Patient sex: M
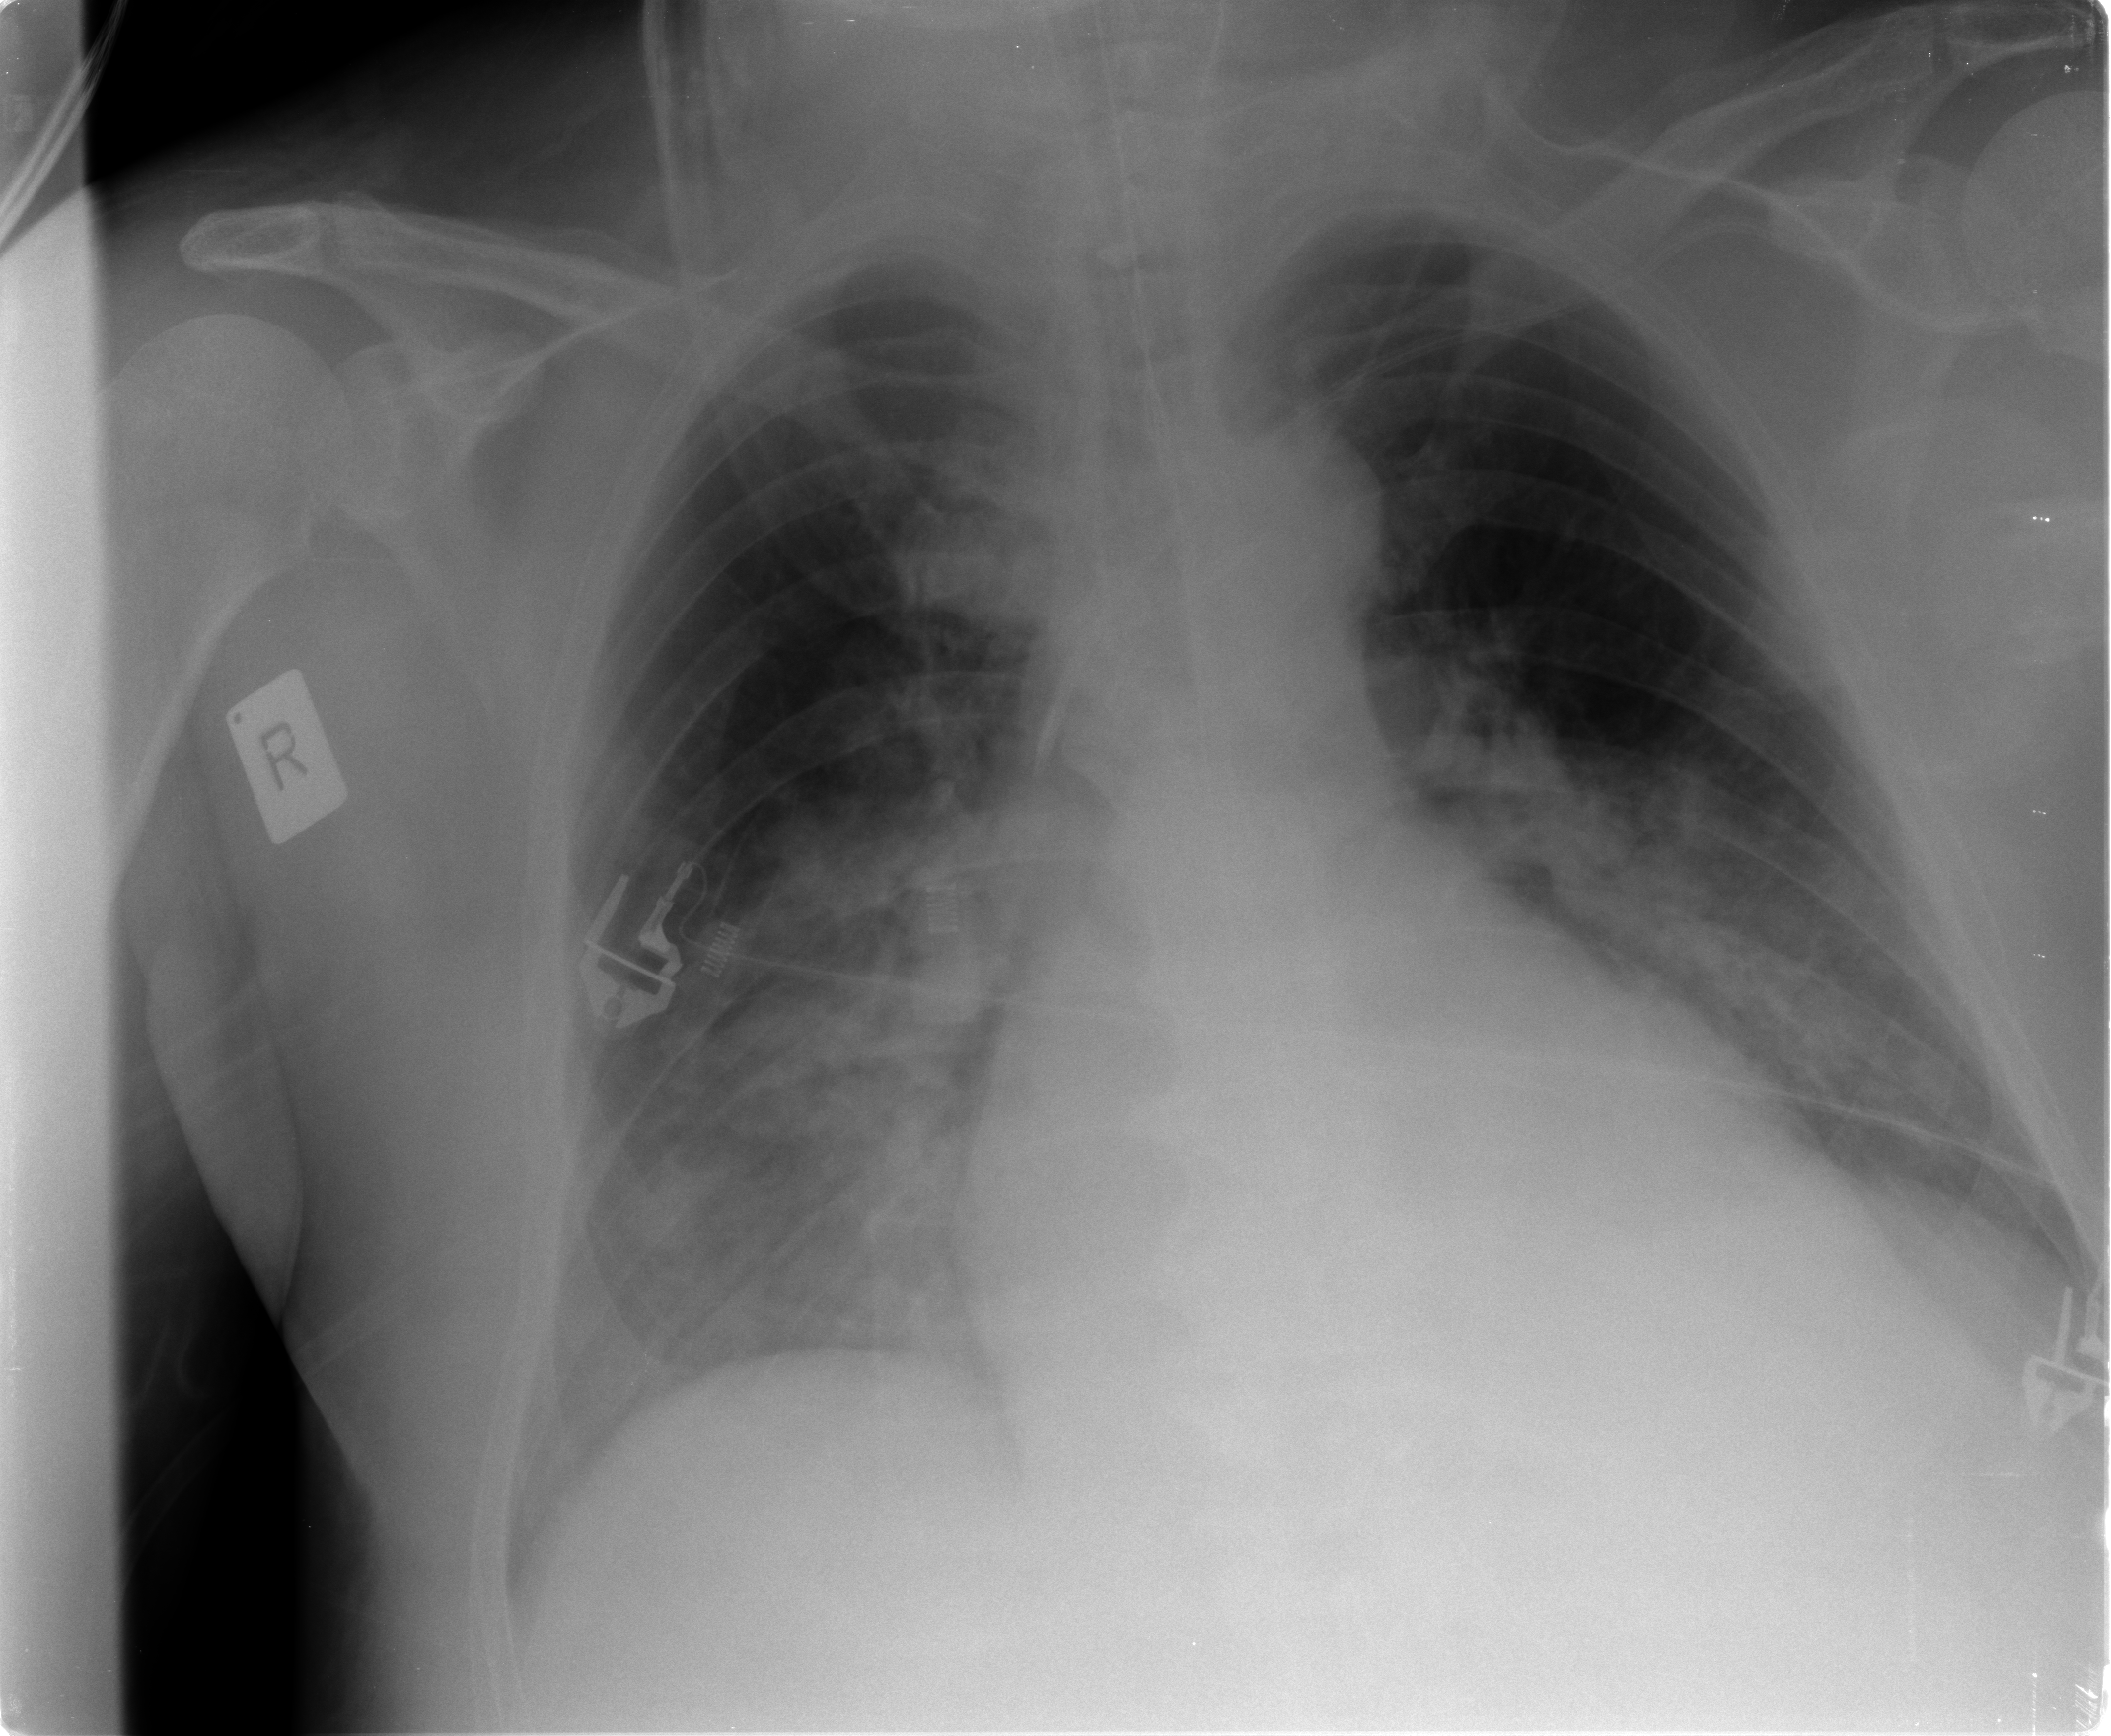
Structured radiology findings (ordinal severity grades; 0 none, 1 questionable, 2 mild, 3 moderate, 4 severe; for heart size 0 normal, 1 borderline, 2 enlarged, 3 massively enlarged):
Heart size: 0
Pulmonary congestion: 0
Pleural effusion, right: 2
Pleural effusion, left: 1
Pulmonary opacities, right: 3
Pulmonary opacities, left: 3
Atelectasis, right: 3
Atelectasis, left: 3